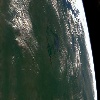
Label: land